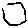
Label: hexagon